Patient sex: M
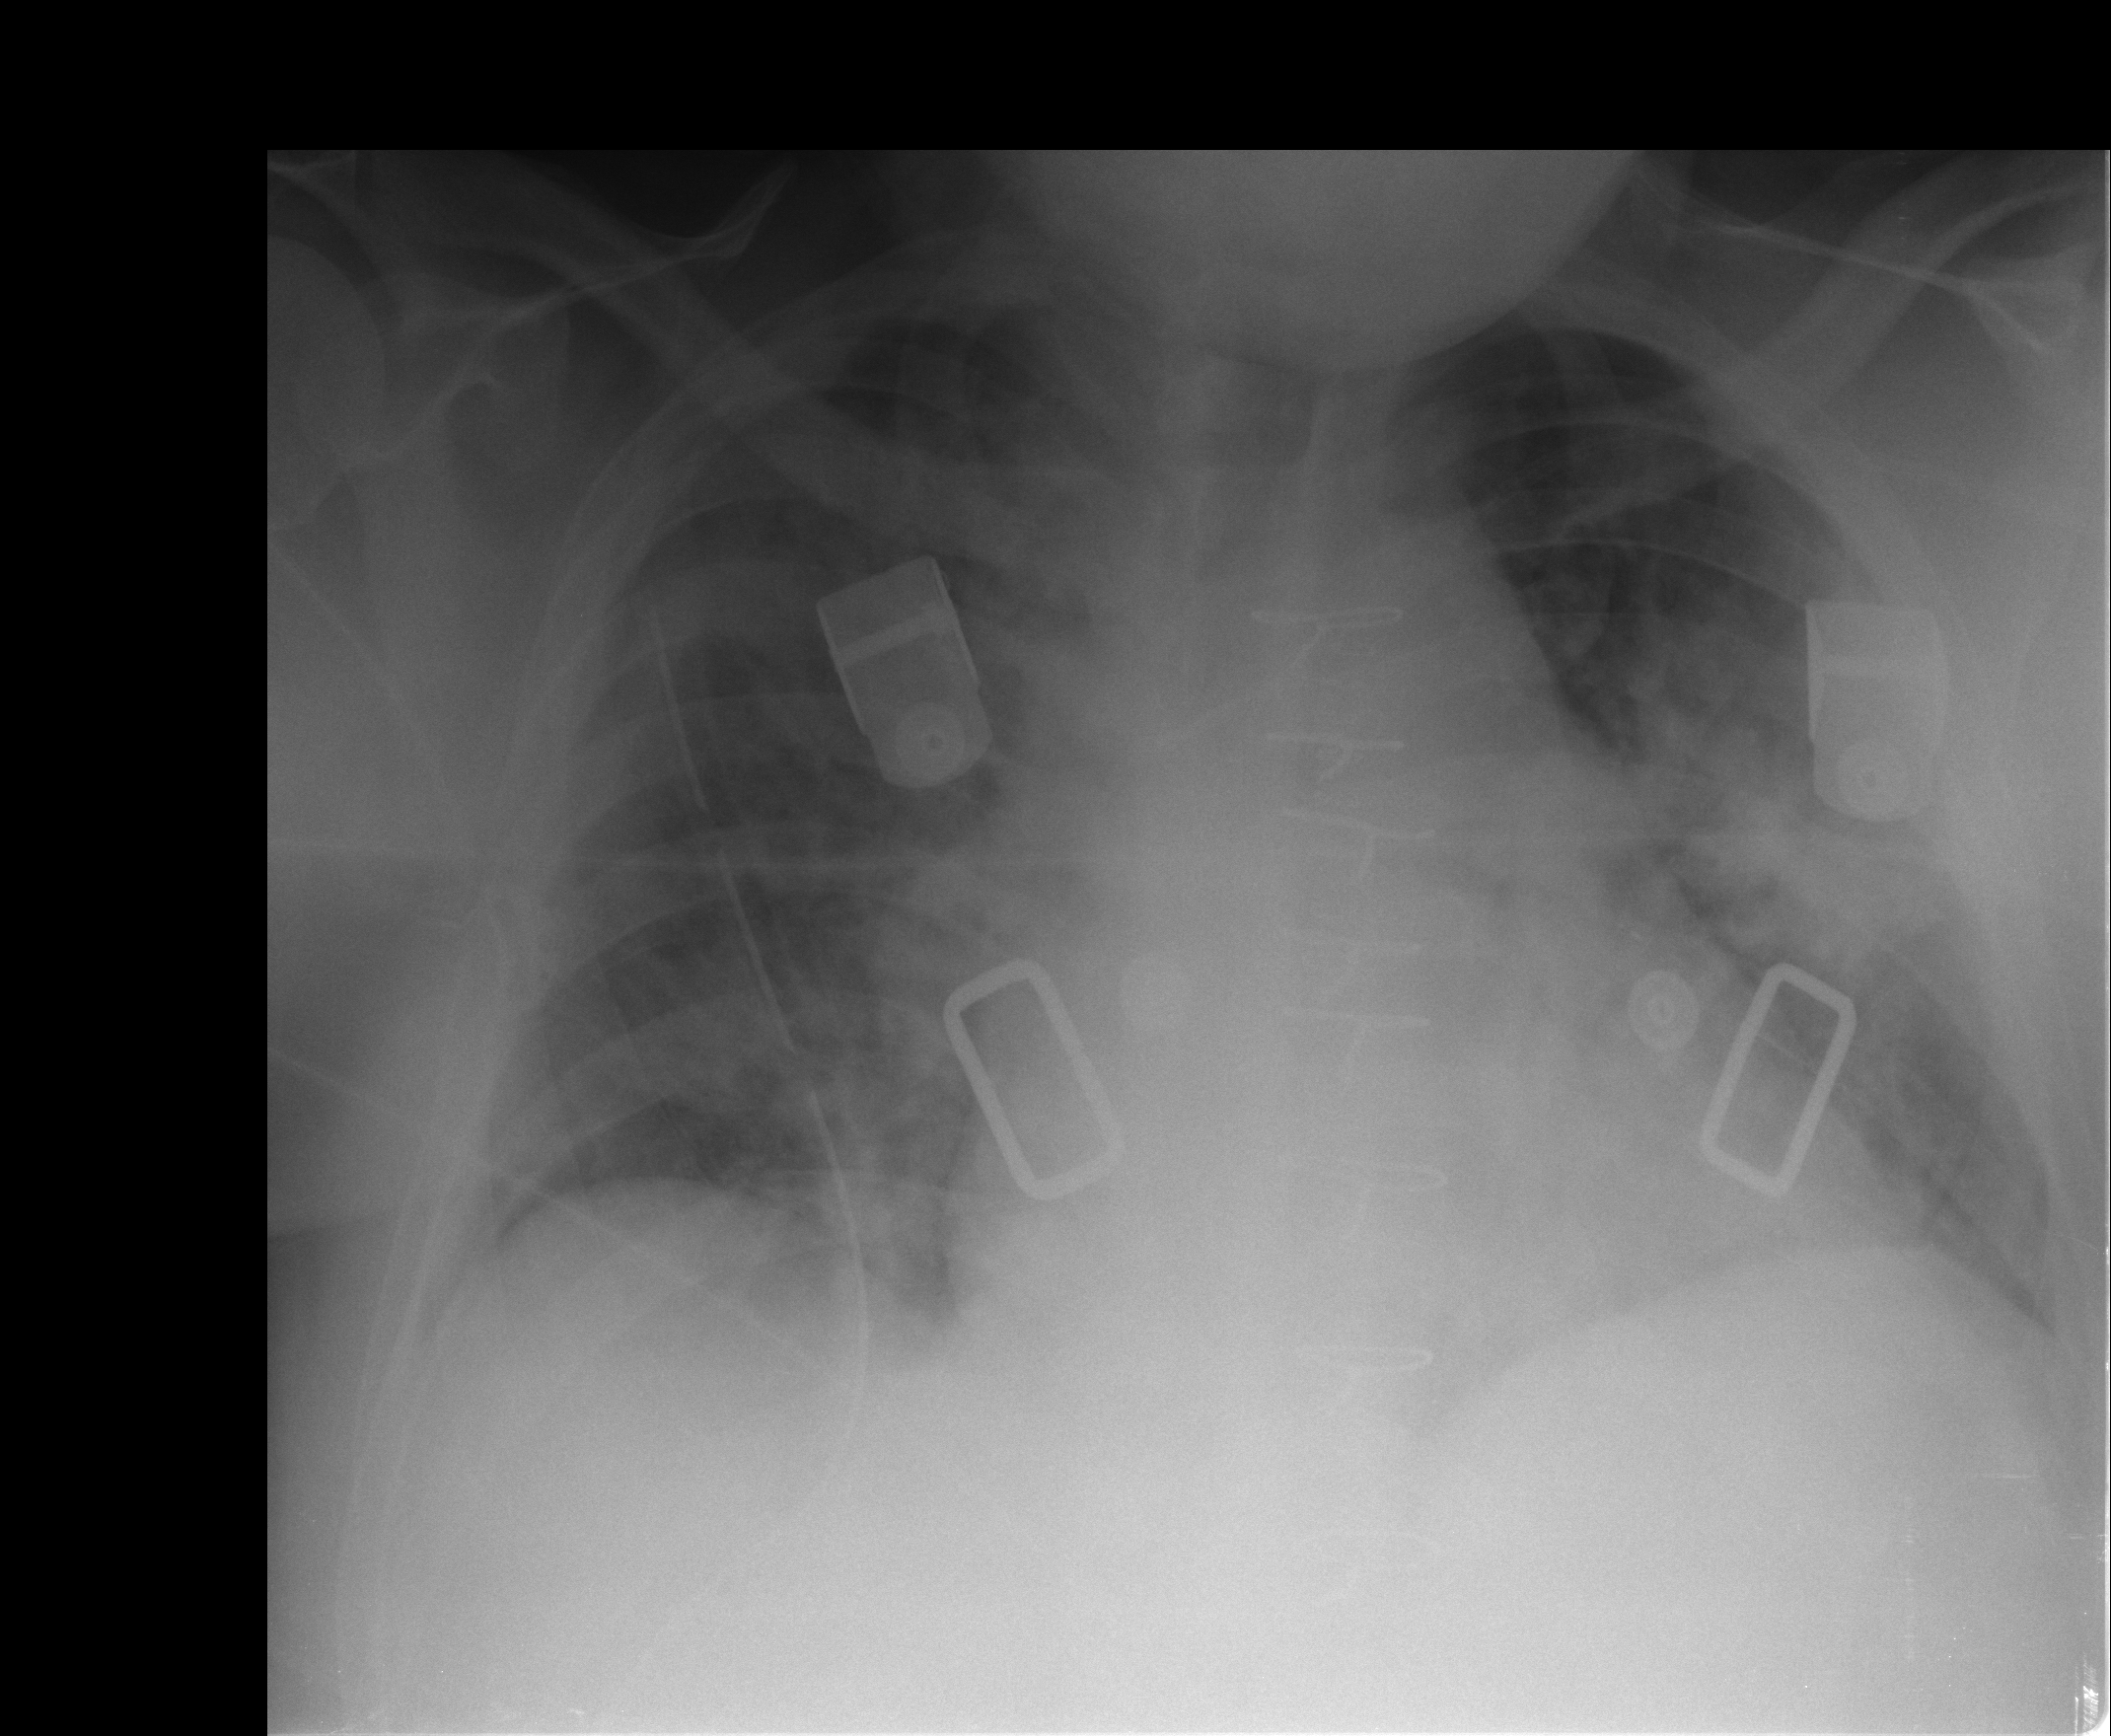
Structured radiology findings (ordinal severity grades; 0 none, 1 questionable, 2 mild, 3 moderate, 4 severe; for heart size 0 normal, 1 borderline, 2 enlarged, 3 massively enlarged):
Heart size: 2
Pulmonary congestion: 3
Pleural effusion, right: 0
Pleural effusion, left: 0
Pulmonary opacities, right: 2
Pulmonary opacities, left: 3
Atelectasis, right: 2
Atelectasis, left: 2